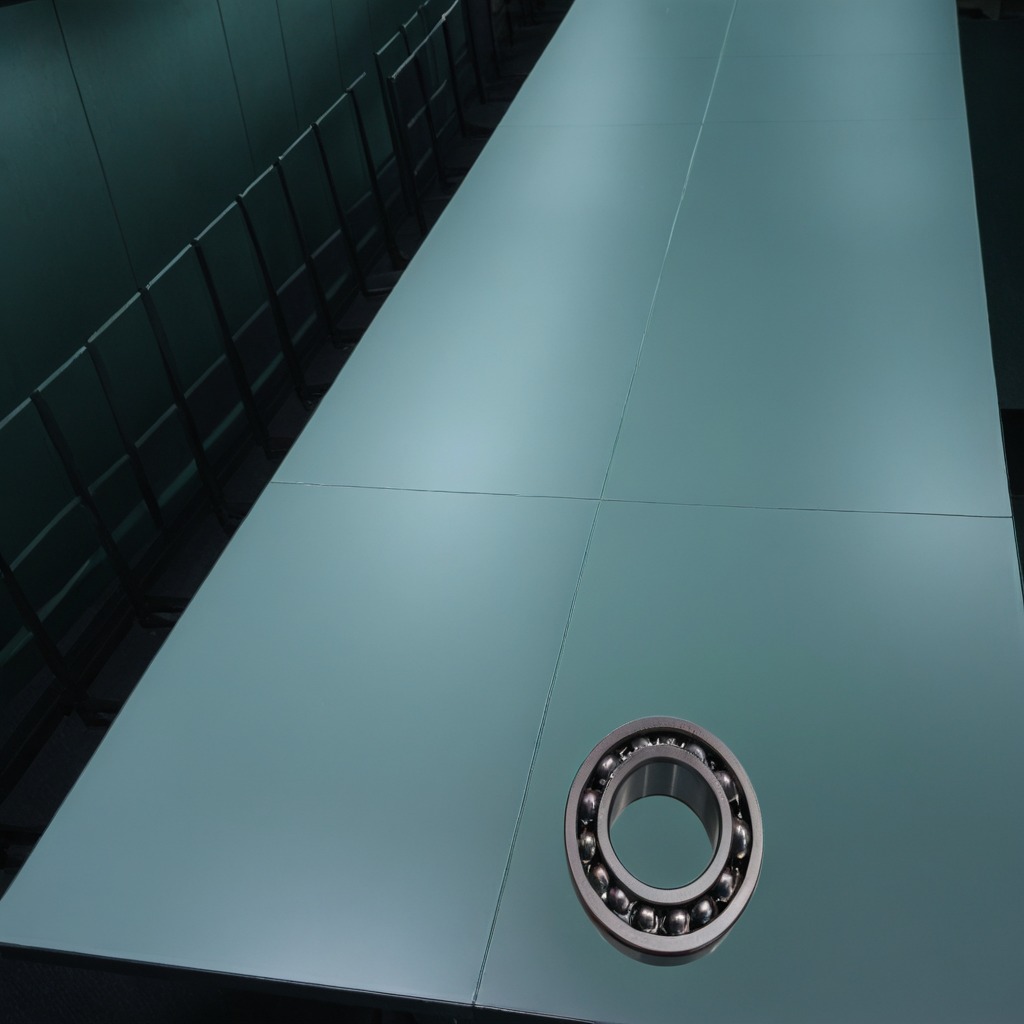
A metal ball bearing is lying on a clean empty table in a railway signal maintenance room lit by harsh overhead fluorescents.